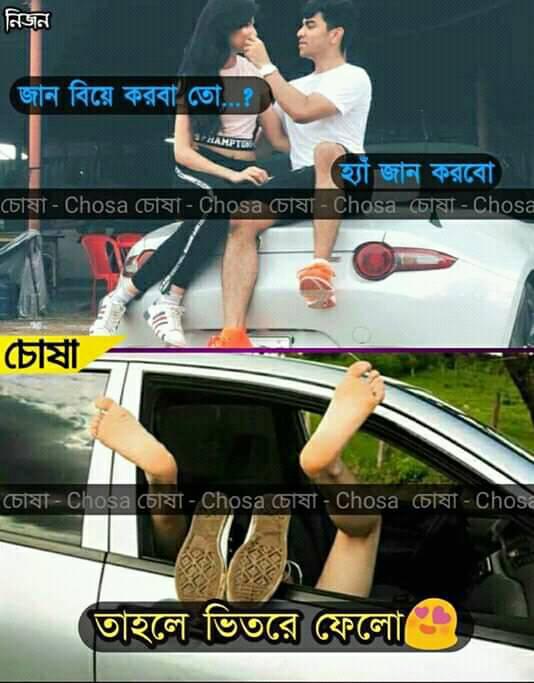
Caption: জান বিয়ে করবা তো ... ?   হ্যাঁ জান করবো     তাহলে ভিতরে ফেলো
Label: hate